Question: I want to draw sphere like this:

Below code is generates Circle's Vertices and Drawing a Circle on TIMAGE BUT i want it for SPHERE:
'''
for i := 0 to 360 do begin
//Find value of X and Y
pntCordXY.X := Radius * Cos(DegToRad(i));
pntCordXY.Y := Radius * Sin(DegToRad(i));
if i = 0 then
image1.Canvas.MoveTo(Round(pntCordXY.X), Round(pntCordXY.Y))
else
image1.Canvas.LineTo(Round(pntCordXY.X), Round(pntCordXY.Y));
end;
'''
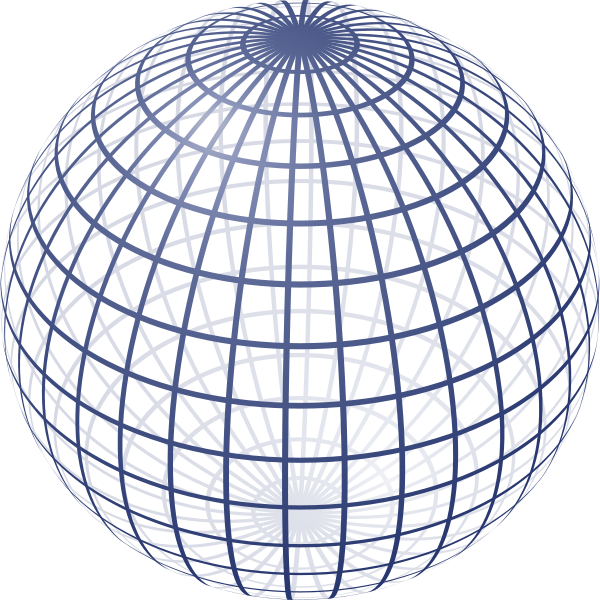
Answer: This turned out to be a fun exercise; nice question!
At first, you ask specifically for drawing such a sphere on a 'TImage', but that component is supposed to be used for showing graphics. Sure, it has a canvas on which can be drawn, but hereunder I use a 'TPaintBox' which is the preferred component for own painting. Because, you will have to paint this yourself. Entirely.
### Ingredients needed:
- Some math for calculating the 3D points on a sphere, for rotating the globe around multiple axes, and maybe for converting the 3D points to the 2D screen coordinate system. The basics are:'''
type
TPoint3D = record
X: Double;
Y: Double;
Z: Double;
end;
function Sphere(Phi, Lambda: Double): TPoint3D;
begin
Result.X := Cos(Phi) * Sin(Lambda);
Result.Y := Sin(Phi);
Result.Z := Cos(Phi) * Cos(Lambda);
end;
function RotateAroundX(const P: TPoint3D; Alfa: Double): TPoint3D;
begin
Result.X := P.X;
Result.Y := P.Y * Cos(Alfa) + P.Z * Sin(Alfa);
Result.Z := P.Y * -Sin(Alfa) + P.Z * Cos(Alfa);
end;
function RotateAroundY(const P: TPoint3D; Beta: Double): TPoint3D;
begin
Result.X := P.X * Cos(Beta) + P.Z * Sin(Beta);
Result.Y := P.Y;
Result.Z := P.X * -Sin(Beta) + P.Z * Cos(Beta);
end;
'''
- Some globe-variables to work with:'''
var
Alfa: Integer; //Rotation around X axis
Beta: Integer; //Rotation around Y axis
C: TPoint; //Center
R: Integer; //Radius
Phi: Integer; //Angle relative to XY plane
Lambda: Integer; //Angle around Z axis (from pole to pole)
P: TPoint3D; //2D projection of a 3D point on the sphere's surface
'''
- Code to calculate all points of the latitude circles:'''
for Phi := -8 to 8 do
for Lambda := 0 to 360 do
begin
P := Sphere(DegToRad(Phi * 10), DegToRad(Lambda));
P := RotateAroundX(P, Alfa);
P := RotateAroundY(P, Beta);
end;
'''
- Code to calculate all points of the longitude meridians:'''
for Lambda := 0 to 17 do
for Phi := 0 to 360 do
begin
P := Sphere(DegToRad(Phi), DegToRad(Lambda * 10));
P := RotateAroundX(P, Alfa);
P := RotateAroundY(P, Beta);
end;
'''
These points can be used to draw lines or curves on the paint box. The Z value of these points are not used for drawing, but they are helpful to decide whether the point lies on the back or front side of the globe.- Logic and aids. Before all points, lines or curves in front of the globe can be drawn, the ones in the back of globe have to be drawn first, in order to preserve .- A drawing framework or drawing library. Delphi is by default equipped with standard Windows GDI, available via the 'Canvas' property of the paint box. Another possibility is GDI+ which is more advanced and can be more efficient. Especially considering anti-aliassing. These are the two frameworks I worked with, but there are also others. For example: OpenGL, which converts 3D objects to 2D automatically and is capable of adding 3D surfaces, lights, materials, shaders, and many more features.- A testing application, which is added at the bottom of this question.- A double buffering technique to get the paint work flicker-free. I chose a separate bitmap object on which everything is drawn, prior to painting that bitmap on the paint box. The demo program also demonstrates the performance without it (routine: 'GDIMultipleColorsDirect').
### Setup:
Drop a paint box on your form, and set its 'Align' property to 'alClient', add a timer component for simulation, add form event handlers for 'OnCreate', 'OnDestroy', 'OnKeyPress', and 'OnResize', and add an event handler for 'PaintBox1.OnPaint'.
'''
object Form1: TForm1
Left = 497
Top = 394
Width = 450
Height = 450
Caption = 'Sphere'
Color = clWhite
Font.Charset = DEFAULT_CHARSET
Font.Color = clWindowText
Font.Height = -11
Font.Name = 'MS Sans Serif'
Font.Style = []
OldCreateOrder = False
OnCreate = FormCreate
OnDestroy = FormDestroy
OnKeyPress = FormKeyPress
OnResize = FormResize
PixelsPerInch = 96
TextHeight = 13
object PaintBox1: TPaintBox
Left = 0
Top = 0
Width = 434
Height = 414
Align = alClient
OnPaint = PaintBox1Paint
end
object Timer1: TTimer
Interval = 25
OnTimer = Timer1Timer
Left = 7
Top = 7
end
end
'''
### First attempt:
With default GDI, I draw lines from every point to every next point. To add a feeling of depth (perspective), I gave the lines in front a greater width. Also, I gradually let the colors of the lines overflow from dark to light (routine: 'GDIMultipleColors').

### Second attempt:
Nice, but all pixels are so hard! Let's try doing some anti-aliassing ourselfs... ;) Furthermore, I reduced the color count to two: dark in front, light in the back. This in order to get rid of all separate line segments: now every circle and meridian is devided into two polylines. I used a third color in between for the anti-aliassing effect (routine: 'GDIThreeColors').

### GDI+ to the rescue:
This anti-aliassing isn't most charming. To get really smooth paint work, let's convert the code to GDI+ style. For Delphi 2009 and up, the library is available <URL>.
In GDI+, drawing works a bit differently. Create a 'TGPGraphics' object and attach it to a device context with its constructor. Subsequently, drawing operations on the object are translated by the API and will be output to the destination context, the bitmap in this case (routine: 'GDIPlusDualLinewidths').

### Can it even better?
Well, that's quite someting already. But this globe is made up out of polylines with just two different line widths. Let's add some in between. The count of segments in each circle or meridian is controlled by the 'Precision' constant (routine: 'GDIPlusMultipleLinewidths').

### Sample application:
Press a key to cycle through the above mentioned routines.
'''
unit Globe;
interface
uses
Windows, SysUtils, Classes, Graphics, Controls, Forms, ExtCtrls, Math,
GDIPAPI, GDIPOBJ;
type
TForm1 = class(TForm)
PaintBox1: TPaintBox;
Timer1: TTimer;
procedure FormCreate(Sender: TObject);
procedure FormDestroy(Sender: TObject);
procedure FormResize(Sender: TObject);
procedure Timer1Timer(Sender: TObject);
procedure FormKeyPress(Sender: TObject; var Key: Char);
procedure PaintBox1Paint(Sender: TObject);
private
FBmp: TBitmap;
FPen: TGPPen;
procedure GDIMultipleColorsDirect;
procedure GDIMultipleColors;
procedure GDIThreeColors;
procedure GDIPlusDualLinewidths;
procedure GDIPlusMultipleLinewidths;
public
A: Integer; //Alfa, rotation round X axis
B: Integer; //Beta, rotation round Y axis
C: TPoint; //Center
R: Integer; //Radius
end;
var
Form1: TForm1;
implementation
{$R *.DFM}
const
LineColorFore = $00552B00;
LineColorMiddle = $00AA957F;
LineColorBack = $00FFDFBF;
BackColor = clWhite;
LineWidthFore = 4.5;
LineWidthBack = 1.5;
Precision = 10; //Should be even!
type
TCycle = 0..Precision - 1;
TPoint3D = record
X: Double;
Y: Double;
Z: Double;
end;
function Sphere(Phi, Lambda: Double): TPoint3D;
begin
Result.X := Cos(Phi) * Sin(Lambda);
Result.Y := Sin(Phi);
Result.Z := Cos(Phi) * Cos(Lambda);
end;
function RotateAroundX(const P: TPoint3D; Alfa: Double): TPoint3D;
begin
Result.X := P.X;
Result.Y := P.Y * Cos(Alfa) + P.Z * Sin(Alfa);
Result.Z := P.Y * -Sin(Alfa) + P.Z * Cos(Alfa);
end;
function RotateAroundY(const P: TPoint3D; Beta: Double): TPoint3D;
begin
Result.X := P.X * Cos(Beta) + P.Z * Sin(Beta);
Result.Y := P.Y;
Result.Z := P.X * -Sin(Beta) + P.Z * Cos(Beta);
end;
{ TForm1 }
procedure TForm1.FormCreate(Sender: TObject);
begin
Brush.Style := bsClear; //This is much cheaper then DoubleBuffered := True
FBmp := TBitmap.Create;
FPen := TGPPen.Create(ColorRefToARGB(ColorToRGB(clBlack)));
A := 35;
B := 25;
end;
procedure TForm1.FormDestroy(Sender: TObject);
begin
FPen.Free;
FBmp.Free;
end;
procedure TForm1.FormResize(Sender: TObject);
begin
C.X := PaintBox1.ClientWidth div 2;
C.Y := PaintBox1.ClientHeight div 2;
R := Min(C.X, C.Y) - 10;
FBmp.Width := PaintBox1.ClientWidth;
FBmp.Height := PaintBox1.ClientHeight;
end;
procedure TForm1.Timer1Timer(Sender: TObject);
begin
A := A + 2;
B := B + 1;
PaintBox1.Invalidate;
end;
procedure TForm1.FormKeyPress(Sender: TObject; var Key: Char);
begin
Tag := Tag + 1;
PaintBox1.Invalidate;
end;
procedure TForm1.PaintBox1Paint(Sender: TObject);
begin
case Tag mod 5 of
0: GDIMultipleColorsDirect;
1: GDIMultipleColors;
2: GDIThreeColors;
3: GDIPlusDualLinewidths;
4: GDIPlusMultipleLinewidths;
end;
end;
procedure TForm1.GDIPlusMultipleLinewidths;
var
Lines: array of TPointFDynArray;
PointCount: Integer;
LineCount: Integer;
Drawing: TGPGraphics;
Alfa: Double;
Beta: Double;
Cycle: TCycle;
Phi: Integer;
Lambda: Integer;
P: TPoint3D;
Filter: TCycle;
PrevFilter: TCycle;
I: Integer;
procedure ResetLines;
begin
SetLength(Lines, 0);
LineCount := 0;
PointCount := 0;
end;
procedure FinishLastLine;
begin
if PointCount < 2 then
Dec(LineCount)
else
SetLength(Lines[LineCount - 1], PointCount);
end;
procedure NewLine;
begin
if LineCount > 0 then
FinishLastLine;
SetLength(Lines, LineCount + 1);
SetLength(Lines[LineCount], 361);
Inc(LineCount);
PointCount := 0;
end;
procedure AddPoint(X, Y: Single);
begin
Lines[LineCount - 1][PointCount] := MakePoint(X, Y);
Inc(PointCount);
end;
function CycleFromZ(Z: Single): TCycle;
begin
Result := Round((Z + 1) / 2 * High(TCycle));
end;
function CycleToLineWidth(ACycle: TCycle): Single;
begin
Result := LineWidthBack +
(LineWidthFore - LineWidthBack) * (ACycle / High(TCycle));
end;
function CycleToLineColor(ACycle: TCycle): TGPColor;
begin
if ACycle <= (High(TCycle) div 2) then
Result := ColorRefToARGB(ColorToRGB(LineColorBack))
else
Result := ColorRefToARGB(ColorToRGB(LineColorFore));
end;
begin
Drawing := TGPGraphics.Create(FBmp.Canvas.Handle);
try
Drawing.Clear(ColorRefToARGB(ColorToRGB(clWhite)));
Drawing.SetSmoothingMode(SmoothingModeAntiAlias);
Alfa := DegToRad(A);
Beta := DegToRad(B);
for Cycle := Low(TCycle) to High(TCycle) do
begin
ResetLines;
//Latitude
for Phi := -8 to 8 do
begin
NewLine;
PrevFilter := 0;
for Lambda := 0 to 360 do
begin
P := Sphere(DegToRad(Phi * 10), DegToRad(Lambda));
P := RotateAroundX(P, Alfa);
P := RotateAroundY(P, Beta);
Filter := CycleFromZ(P.Z);
if Filter <> PrevFilter then
begin
AddPoint(C.X + P.X * R, C.Y + P.Y * R);
NewLine;
end;
if Filter = Cycle then
AddPoint(C.X + P.X * R, C.Y + P.Y * R);
PrevFilter := Filter;
end;
end;
//Longitude
for Lambda := 0 to 17 do
begin
NewLine;
PrevFilter := 0;
for Phi := 0 to 360 do
begin
P := Sphere(DegToRad(Phi), DegToRad(Lambda * 10));
P := RotateAroundX(P, Alfa);
P := RotateAroundY(P, Beta);
Filter := CycleFromZ(P.Z);
if Filter <> PrevFilter then
begin
AddPoint(C.X + P.X * R, C.Y + P.Y * R);
NewLine;
end;
if Filter = Cycle then
AddPoint(C.X + P.X * R, C.Y + P.Y * R);
PrevFilter := Filter;
end;
end;
FinishLastLine;
FPen.SetColor(CycleToLineColor(Cycle));
FPen.SetWidth(CycleToLineWidth(Cycle));
for I := 0 to LineCount - 1 do
Drawing.DrawLines(FPen, PGPPointF(@(Lines[I][0])), Length(Lines[I]));
if Cycle = (High(TCycle) div 2 + 1) then
Drawing.DrawEllipse(FPen, C.X - R, C.Y - R, 2 * R, 2 * R);
end;
finally
Drawing.Free;
end;
PaintBox1.Canvas.Draw(0, 0, FBmp);
end;
procedure TForm1.GDIPlusDualLinewidths;
const
LineColors: array[Boolean] of TColor = (LineColorFore, LineColorBack);
LineWidths: array[Boolean] of Single = (LineWidthFore, LineWidthBack);
BackColor = clWhite;
var
Lines: array of TPointFDynArray;
PointCount: Integer;
LineCount: Integer;
Drawing: TGPGraphics;
Alfa: Double;
Beta: Double;
Phi: Integer;
Lambda: Integer;
BackSide: Boolean;
P: TPoint3D;
PrevZ: Double;
I: Integer;
procedure ResetLines;
begin
SetLength(Lines, 0);
LineCount := 0;
PointCount := 0;
end;
procedure FinishLastLine;
begin
if PointCount < 2 then
Dec(LineCount)
else
SetLength(Lines[LineCount - 1], PointCount);
end;
procedure NewLine;
begin
if LineCount > 0 then
FinishLastLine;
SetLength(Lines, LineCount + 1);
SetLength(Lines[LineCount], 361);
Inc(LineCount);
PointCount := 0;
end;
procedure AddPoint(X, Y: Single);
begin
Lines[LineCount - 1][PointCount] := MakePoint(X, Y);
Inc(PointCount);
end;
begin
Drawing := TGPGraphics.Create(FBmp.Canvas.Handle);
try
Drawing.Clear(ColorRefToARGB(ColorToRGB(clWhite)));
Drawing.SetSmoothingMode(SmoothingModeAntiAlias);
Alfa := DegToRad(A);
Beta := DegToRad(B);
for BackSide := True downto False do
begin
ResetLines;
//Latitude
for Phi := -8 to 8 do
begin
NewLine;
PrevZ := 0;
for Lambda := 0 to 360 do
begin
P := Sphere(DegToRad(Phi * 10), DegToRad(Lambda));
P := RotateAroundX(P, Alfa);
P := RotateAroundY(P, Beta);
if Sign(P.Z) <> Sign(PrevZ) then
NewLine;
if (BackSide and (P.Z < 0)) or (not BackSide and (P.Z >= 0)) then
AddPoint(C.X + P.X * R, C.Y + P.Y * R);
PrevZ := P.Z;
end;
end;
//Longitude
for Lambda := 0 to 17 do
begin
NewLine;
PrevZ := 0;
for Phi := 0 to 360 do
begin
P := Sphere(DegToRad(Phi), DegToRad(Lambda * 10));
P := RotateAroundX(P, Alfa);
P := RotateAroundY(P, Beta);
if Sign(P.Z) <> Sign(PrevZ) then
NewLine;
if (BackSide and (P.Z < 0)) or (not BackSide and (P.Z >= 0)) then
AddPoint(C.X + P.X * R, C.Y + P.Y * R);
PrevZ := P.Z;
end;
end;
FinishLastLine;
FPen.SetColor(ColorRefToARGB(ColorToRGB(LineColors[BackSide])));
FPen.SetWidth(LineWidths[BackSide]);
for I := 0 to LineCount - 1 do
Drawing.DrawLines(FPen, PGPPointF(@(Lines[I][0])), Length(Lines[I]));
end;
Drawing.DrawEllipse(FPen, C.X - R, C.Y - R, 2 * R, 2 * R);
finally
Drawing.Free;
end;
PaintBox1.Canvas.Draw(0, 0, FBmp);
end;
procedure TForm1.GDIThreeColors;
const
LineColors: array[TValueSign] of TColor = (LineColorBack, LineColorMiddle,
LineColorFore);
LineWidths: array[TValueSign] of Integer = (2, 4, 2);
var
Lines: array of array of TPoint;
PointCount: Integer;
LineCount: Integer;
Alfa: Double;
Beta: Double;
Phi: Integer;
Lambda: Integer;
BackSide: Boolean;
P: TPoint3D;
PrevZ: Double;
I: TValueSign;
J: Integer;
procedure ResetLines;
begin
SetLength(Lines, 0);
LineCount := 0;
PointCount := 0;
end;
procedure FinishLastLine;
begin
if PointCount < 2 then
Dec(LineCount)
else
SetLength(Lines[LineCount - 1], PointCount);
end;
procedure NewLine;
begin
if LineCount > 0 then
FinishLastLine;
SetLength(Lines, LineCount + 1);
SetLength(Lines[LineCount], 361);
Inc(LineCount);
PointCount := 0;
end;
procedure AddPoint(APoint: TPoint); overload;
var
Last: TPoint;
begin
if PointCount > 0 then
begin
Last := Lines[LineCount - 1][PointCount - 1];
if (APoint.X = Last.X) and (APoint.Y = Last.Y) then
Exit;
end;
Lines[LineCount - 1][PointCount] := APoint;
Inc(PointCount);
end;
procedure AddPoint(X, Y: Integer); overload;
begin
AddPoint(Point(X, Y));
end;
begin
FBmp.Canvas.Brush.Color := BackColor;
FBmp.Canvas.FillRect(Rect(0, 0, FBmp.Width, FBmp.Height));
Alfa := DegToRad(A);
Beta := DegToRad(B);
for BackSide := True downto False do
begin
ResetLines;
//Latitude
for Phi := -8 to 8 do
begin
NewLine;
PrevZ := 0;
for Lambda := 0 to 360 do
begin
P := Sphere(DegToRad(Phi * 10), DegToRad(Lambda));
P := RotateAroundX(P, Alfa);
P := RotateAroundY(P, Beta);
if Sign(P.Z) <> Sign(PrevZ) then
NewLine;
if (BackSide and (P.Z < 0)) or (not BackSide and (P.Z >= 0)) then
AddPoint(Round(C.X + P.X * R), Round(C.Y + P.Y * R));
PrevZ := P.Z;
end;
end;
//Longitude
for Lambda := 0 to 17 do
begin
NewLine;
PrevZ := 0;
for Phi := 0 to 360 do
begin
P := Sphere(DegToRad(Phi), DegToRad(Lambda * 10));
P := RotateAroundX(P, Alfa);
P := RotateAroundY(P, Beta);
if Sign(P.Z) <> Sign(PrevZ) then
NewLine;
if (BackSide and (P.Z < 0)) or (not BackSide and (P.Z >= 0)) then
AddPoint(Round(C.X + P.X * R), Round(C.Y + P.Y * R));
PrevZ := P.Z;
end;
end;
FinishLastLine;
if BackSide then
begin
FBmp.Canvas.Pen.Color := LineColors[-1];
FBmp.Canvas.Pen.Width := LineWidths[-1];
for J := 0 to LineCount - 1 do
FBmp.Canvas.Polyline(Lines[J]);
end
else
for I := 0 to 1 do
begin
FBmp.Canvas.Pen.Color := LineColors[I];
FBmp.Canvas.Pen.Width := LineWidths[I];
for J := 0 to LineCount - 1 do
FBmp.Canvas.Polyline(Lines[J])
end
end;
FBmp.Canvas.Brush.Style := bsClear;
FBmp.Canvas.Ellipse(C.X - R, C.Y - R, C.X + R, C.Y + R);
PaintBox1.Canvas.Draw(0, 0, FBmp);
end;
procedure TForm1.GDIMultipleColors;
var
Alfa: Double;
Beta: Double;
Phi: Integer;
Lambda: Integer;
P: TPoint3D;
Backside: Boolean;
function ColorFromZ(Z: Single): TColorRef;
var
R: Integer;
G: Integer;
B: Integer;
begin
Z := (Z + 1) / 2;
R := GetRValue(LineColorFore) - GetRValue(LineColorBack);
R := GetRValue(LineColorBack) + Round(Z * R);
G := GetGValue(LineColorFore) - GetGValue(LineColorBack);
G := GetGValue(LineColorBack) + Round(Z * G);
B := GetBValue(LineColorFore) - GetBValue(LineColorBack);
B := GetBValue(LineColorBack) + Round(Z * B);
Result := RGB(R, G, B);
end;
begin
FBmp.Canvas.Pen.Width := 2;
FBmp.Canvas.Brush.Color := BackColor;
FBmp.Canvas.FillRect(PaintBox1.ClientRect);
Alfa := DegToRad(A);
Beta := DegToRad(B);
for Backside := True downto False do
begin
if not BackSide then
FBmp.Canvas.Pen.Width := 3;
//Latitude
for Phi := -8 to 8 do
for Lambda := 0 to 360 do
begin
P := Sphere(DegToRad(Phi * 10), DegToRad(Lambda));
P := RotateAroundX(P, Alfa);
P := RotateAroundY(P, Beta);
if (Lambda = 0) or (Backside and (P.Z >= 0)) or
(not Backside and (P.Z < 0)) then
FBmp.Canvas.MoveTo(C.X + Round(P.X * R), C.Y + Round(P.Y * R))
else
begin
FBmp.Canvas.Pen.Color := ColorFromZ(P.Z);
FBmp.Canvas.LineTo(C.X + Round(P.X * R), C.Y + Round(P.Y * R));
end;
end;
//Longitude
for Lambda := 0 to 17 do
for Phi := 0 to 360 do
begin
P := Sphere(DegToRad(Phi), DegToRad(Lambda * 10));
P := RotateAroundX(P, Alfa);
P := RotateAroundY(P, Beta);
if (Phi = 0) or (Backside and (P.Z >= 0)) or
(not Backside and (P.Z < 0)) then
FBmp.Canvas.MoveTo(C.X + Round(P.X * R), C.Y + Round(P.Y * R))
else
begin
FBmp.Canvas.Pen.Color := ColorFromZ(P.Z);
FBmp.Canvas.LineTo(C.X + Round(P.X * R), C.Y + Round(P.Y * R));
end;
end;
end;
PaintBox1.Canvas.Draw(0, 0, FBmp);
end;
procedure TForm1.GDIMultipleColorsDirect;
var
Alfa: Double;
Beta: Double;
Phi: Integer;
Lambda: Integer;
P: TPoint3D;
Backside: Boolean;
function ColorFromZ(Z: Single): TColorRef;
var
R: Integer;
G: Integer;
B: Integer;
begin
Z := (Z + 1) / 2;
R := GetRValue(LineColorFore) - GetRValue(LineColorBack);
R := GetRValue(LineColorBack) + Round(Z * R);
G := GetGValue(LineColorFore) - GetGValue(LineColorBack);
G := GetGValue(LineColorBack) + Round(Z * G);
B := GetBValue(LineColorFore) - GetBValue(LineColorBack);
B := GetBValue(LineColorBack) + Round(Z * B);
Result := RGB(R, G, B);
end;
begin
PaintBox1.Canvas.Pen.Width := 2;
PaintBox1.Canvas.Brush.Color := BackColor;
PaintBox1.Canvas.FillRect(PaintBox1.ClientRect);
Alfa := DegToRad(A);
Beta := DegToRad(B);
for Backside := True downto False do
begin
if not BackSide then
PaintBox1.Canvas.Pen.Width := 3;
//Latitude
for Phi := -8 to 8 do
for Lambda := 0 to 360 do
begin
P := Sphere(DegToRad(Phi * 10), DegToRad(Lambda));
P := RotateAroundX(P, Alfa);
P := RotateAroundY(P, Beta);
if (Lambda = 0) or (Backside and (P.Z >= 0)) or
(not Backside and (P.Z < 0)) then
PaintBox1.Canvas.MoveTo(C.X + Round(P.X * R), C.Y + Round(P.Y * R))
else
begin
PaintBox1.Canvas.Pen.Color := ColorFromZ(P.Z);
PaintBox1.Canvas.LineTo(C.X + Round(P.X * R), C.Y + Round(P.Y * R));
end;
end;
//Longitude
for Lambda := 0 to 17 do
for Phi := 0 to 360 do
begin
P := Sphere(DegToRad(Phi), DegToRad(Lambda * 10));
P := RotateAroundX(P, Alfa);
P := RotateAroundY(P, Beta);
if (Phi = 0) or (Backside and (P.Z >= 0)) or
(not Backside and (P.Z < 0)) then
PaintBox1.Canvas.MoveTo(C.X + Round(P.X * R), C.Y + Round(P.Y * R))
else
begin
PaintBox1.Canvas.Pen.Color := ColorFromZ(P.Z);
PaintBox1.Canvas.LineTo(C.X + Round(P.X * R), C.Y + Round(P.Y * R));
end;
end;
end;
end;
end.
'''
(With thanks to bummi's <URL>